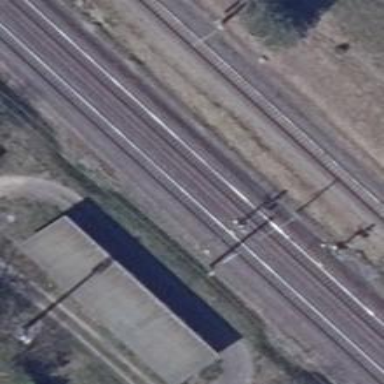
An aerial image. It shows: Railway signal.